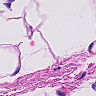
Metastatic tissue present: no